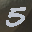
Label: 5